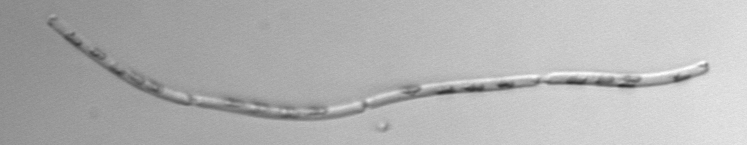
Label: Eucampia_morphytype1